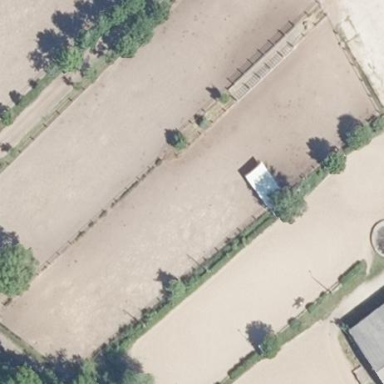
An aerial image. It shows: Paddock enclosed by fence used for animal keeping.